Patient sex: M
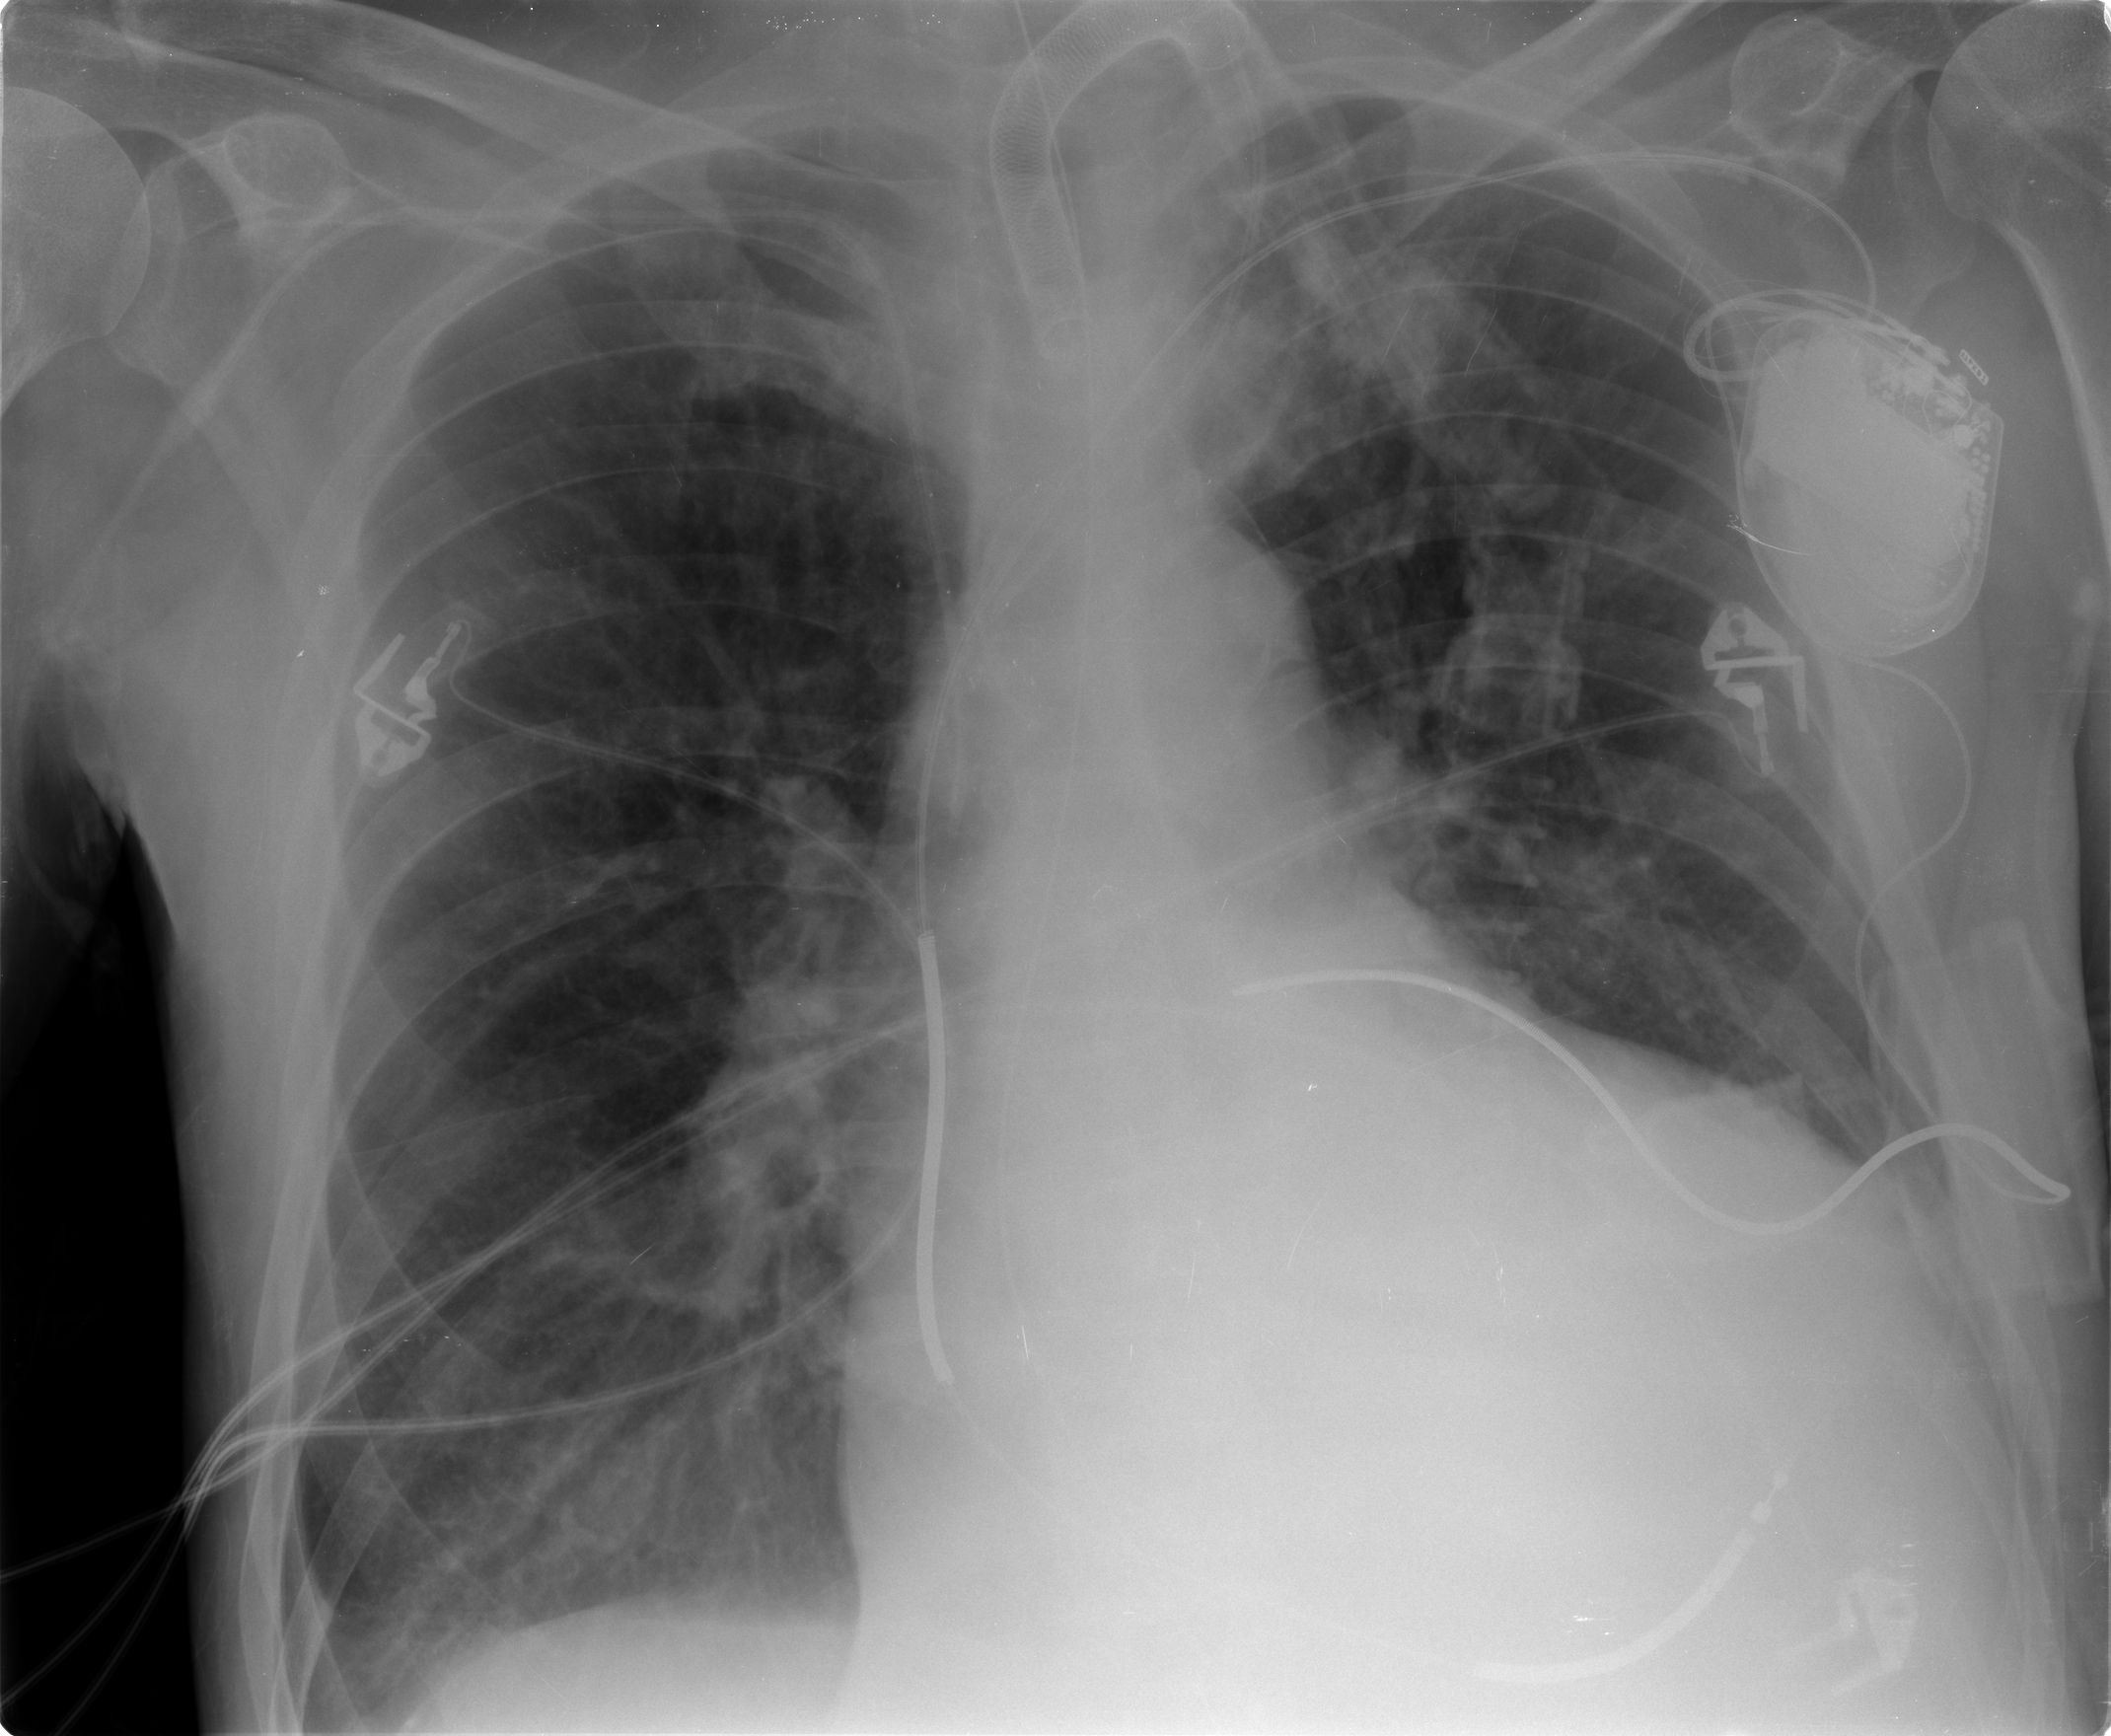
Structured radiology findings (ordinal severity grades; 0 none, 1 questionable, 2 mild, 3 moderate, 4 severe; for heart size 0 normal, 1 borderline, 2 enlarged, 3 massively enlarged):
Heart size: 2
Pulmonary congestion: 1
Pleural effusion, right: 0
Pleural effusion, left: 1
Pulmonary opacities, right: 1
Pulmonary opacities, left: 0
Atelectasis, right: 1
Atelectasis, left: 0